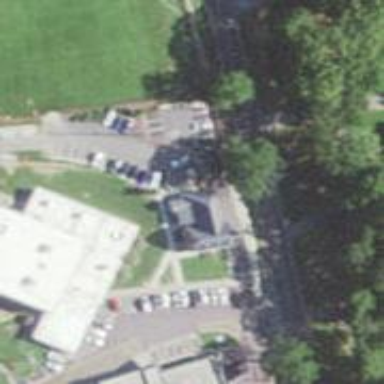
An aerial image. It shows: Healthcare clinic.